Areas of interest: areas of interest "Xingyang City People's Park"
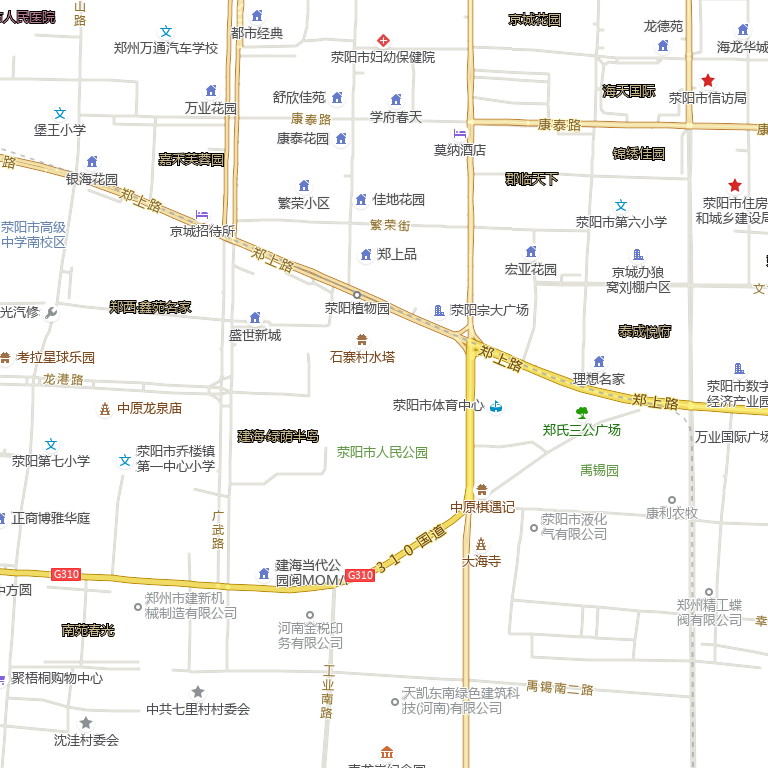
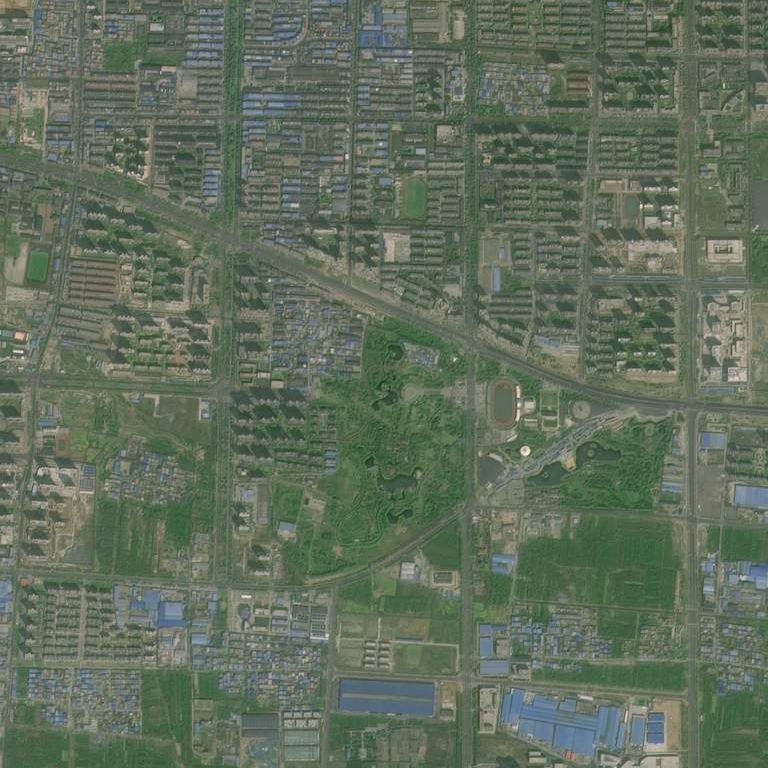